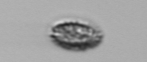
Label: Pseudochattonella_farcimen